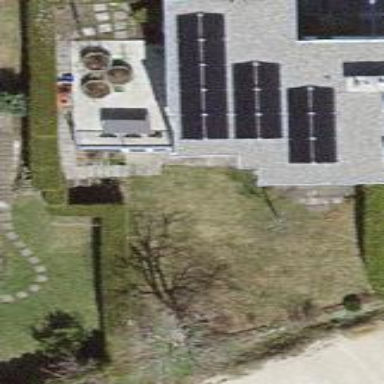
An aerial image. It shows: Semidetached house with flat roof.